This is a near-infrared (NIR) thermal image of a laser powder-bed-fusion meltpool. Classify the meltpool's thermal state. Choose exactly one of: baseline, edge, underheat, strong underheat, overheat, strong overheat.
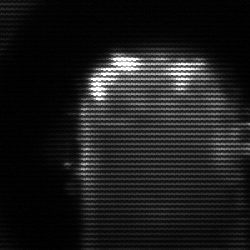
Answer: baseline